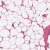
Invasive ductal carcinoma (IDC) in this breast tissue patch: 0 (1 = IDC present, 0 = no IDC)